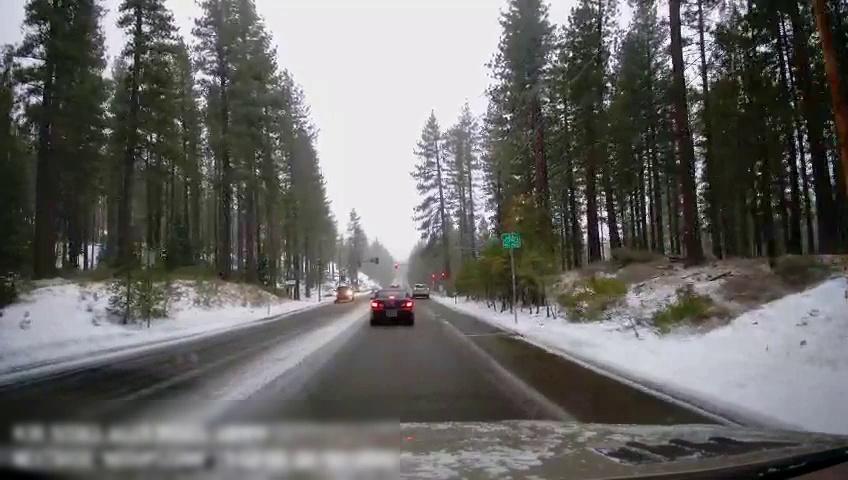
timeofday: Day
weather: Snowy
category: Drivable Space
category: Vehicles | Truck
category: Vehicles | SUV
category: Vehicles | Car
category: Lanes | Opposite Lane
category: Lanes | Opposite Lane
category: Lanes | Current Lane
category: Traffic | Signs